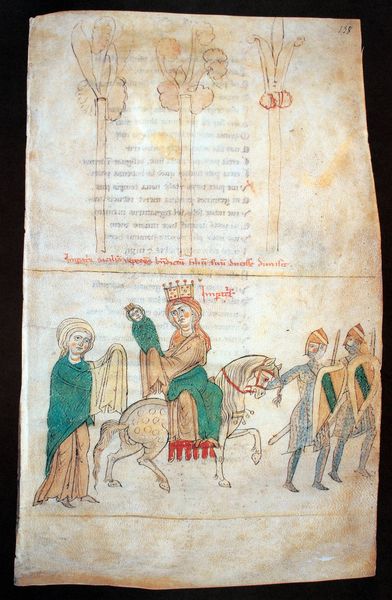
Titel: Codex 120 II; Vor ihrer Reise nach Sizilien übergibt Konstanze ihren Sohn Friedrich (II.) der Herzogin von Spoleto
Künstler: Petrus de Ebulo
Standort: Bern
Institution: Burgerbibliothek
Schlagwörter: baum, kopf, mann, umhang, weiß, aquarell, bäume, frauen, gelb, grün, menschen, braun, bunt, frau, geste, kleider, männer, zeichnung, rot, tier, tuch, jung, bibel, tragen, bild, fransen, mantel, kind, blatt, pflanzen, krone, esel, pferd, reiter, engel, hufe, mähne, reiten, reiterin, ritt, sattel, schweif, zaumzeug, zügel, schrift, wangen, papier, backen, farbe, vergilbt, baby, könig, lanze, soldaten, inschrift, tusch, zofe, gründ, laviert, schild, buch, abschied, amme, geld, druck, seite, illustration, militär, schilder, schwert, schwerter, text, waffen, buchstaben, beschriftung, worte, koloriert, helm, ritter, rüstung, schimmel, damensattel, damensitz, trense, kapitell, buchdruck, buchseite, pergament, helme, heiligenschein, hel, christus, jesus, mittelalter, krieger, lanzen, herrscherin, königin, heilige, speer, maria, madonna, veronika, turban, miniatur, wachen, führen, josef, joseph, umahng, geleit, galopp, bund, säugling, satteldecke, latein, schilde, rüstungen, trab, reitend, papyrus, buchmalerei, gewandt, evangeliar, flucht nach ägypten, schriftsatz, kolumnen, illustartion, jasus, brün, illumination, sachsenspiegel, liederhandschrift, übermalt, schilds, seugling